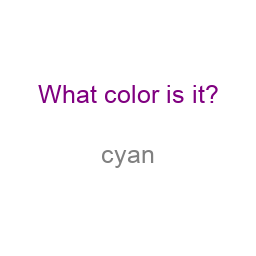
Color: gray
Color name shown: cyan
Background color: white
Question text color: purple